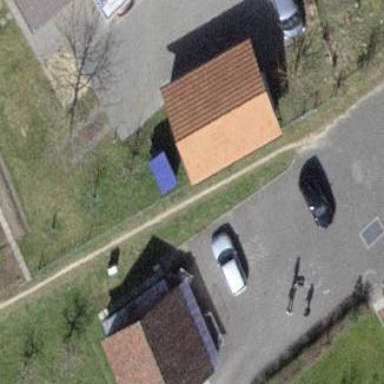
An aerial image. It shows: Shed.